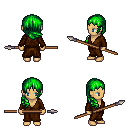
a pixel art fantasy rpg character, female body template, human, tanned skin, brown robe, gold greaves, green right-swept hairstyle, spear, four views (front, back, left, right), 2x2 character sprite sheet, small pixel art, hard edges, no anti-aliasing